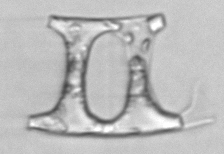
Label: Eucampia